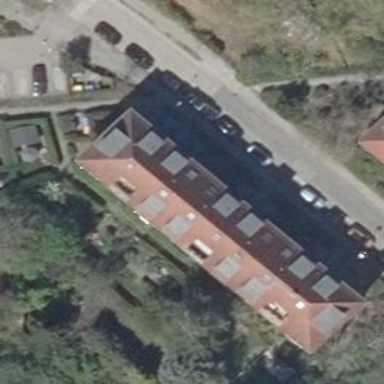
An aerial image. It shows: View of apartment building.